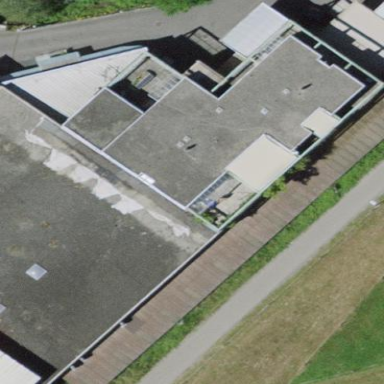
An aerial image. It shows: Building part with flat roof.